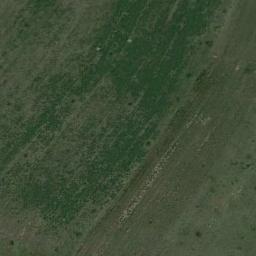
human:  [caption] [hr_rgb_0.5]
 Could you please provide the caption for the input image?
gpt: A large dark green and light green mixed grass .

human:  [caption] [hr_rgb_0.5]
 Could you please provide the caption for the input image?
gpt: This meadow has different sparsity in different places .

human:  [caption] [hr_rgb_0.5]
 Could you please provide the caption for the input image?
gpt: There is a straight path in the grass .

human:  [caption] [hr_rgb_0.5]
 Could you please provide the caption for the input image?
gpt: There is no grass in some parts of the meadow .

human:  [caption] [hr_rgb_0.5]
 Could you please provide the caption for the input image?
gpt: A sparse green meadow with some grass .